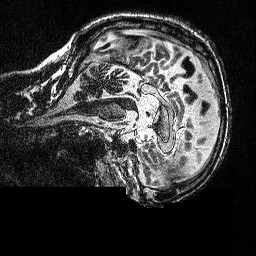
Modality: MP2RAGE
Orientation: sagittal
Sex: male
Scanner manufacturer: siemens
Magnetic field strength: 3 T
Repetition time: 5 s
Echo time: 0.00292 s